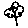
Label: flower